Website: crate-barrel
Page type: payment
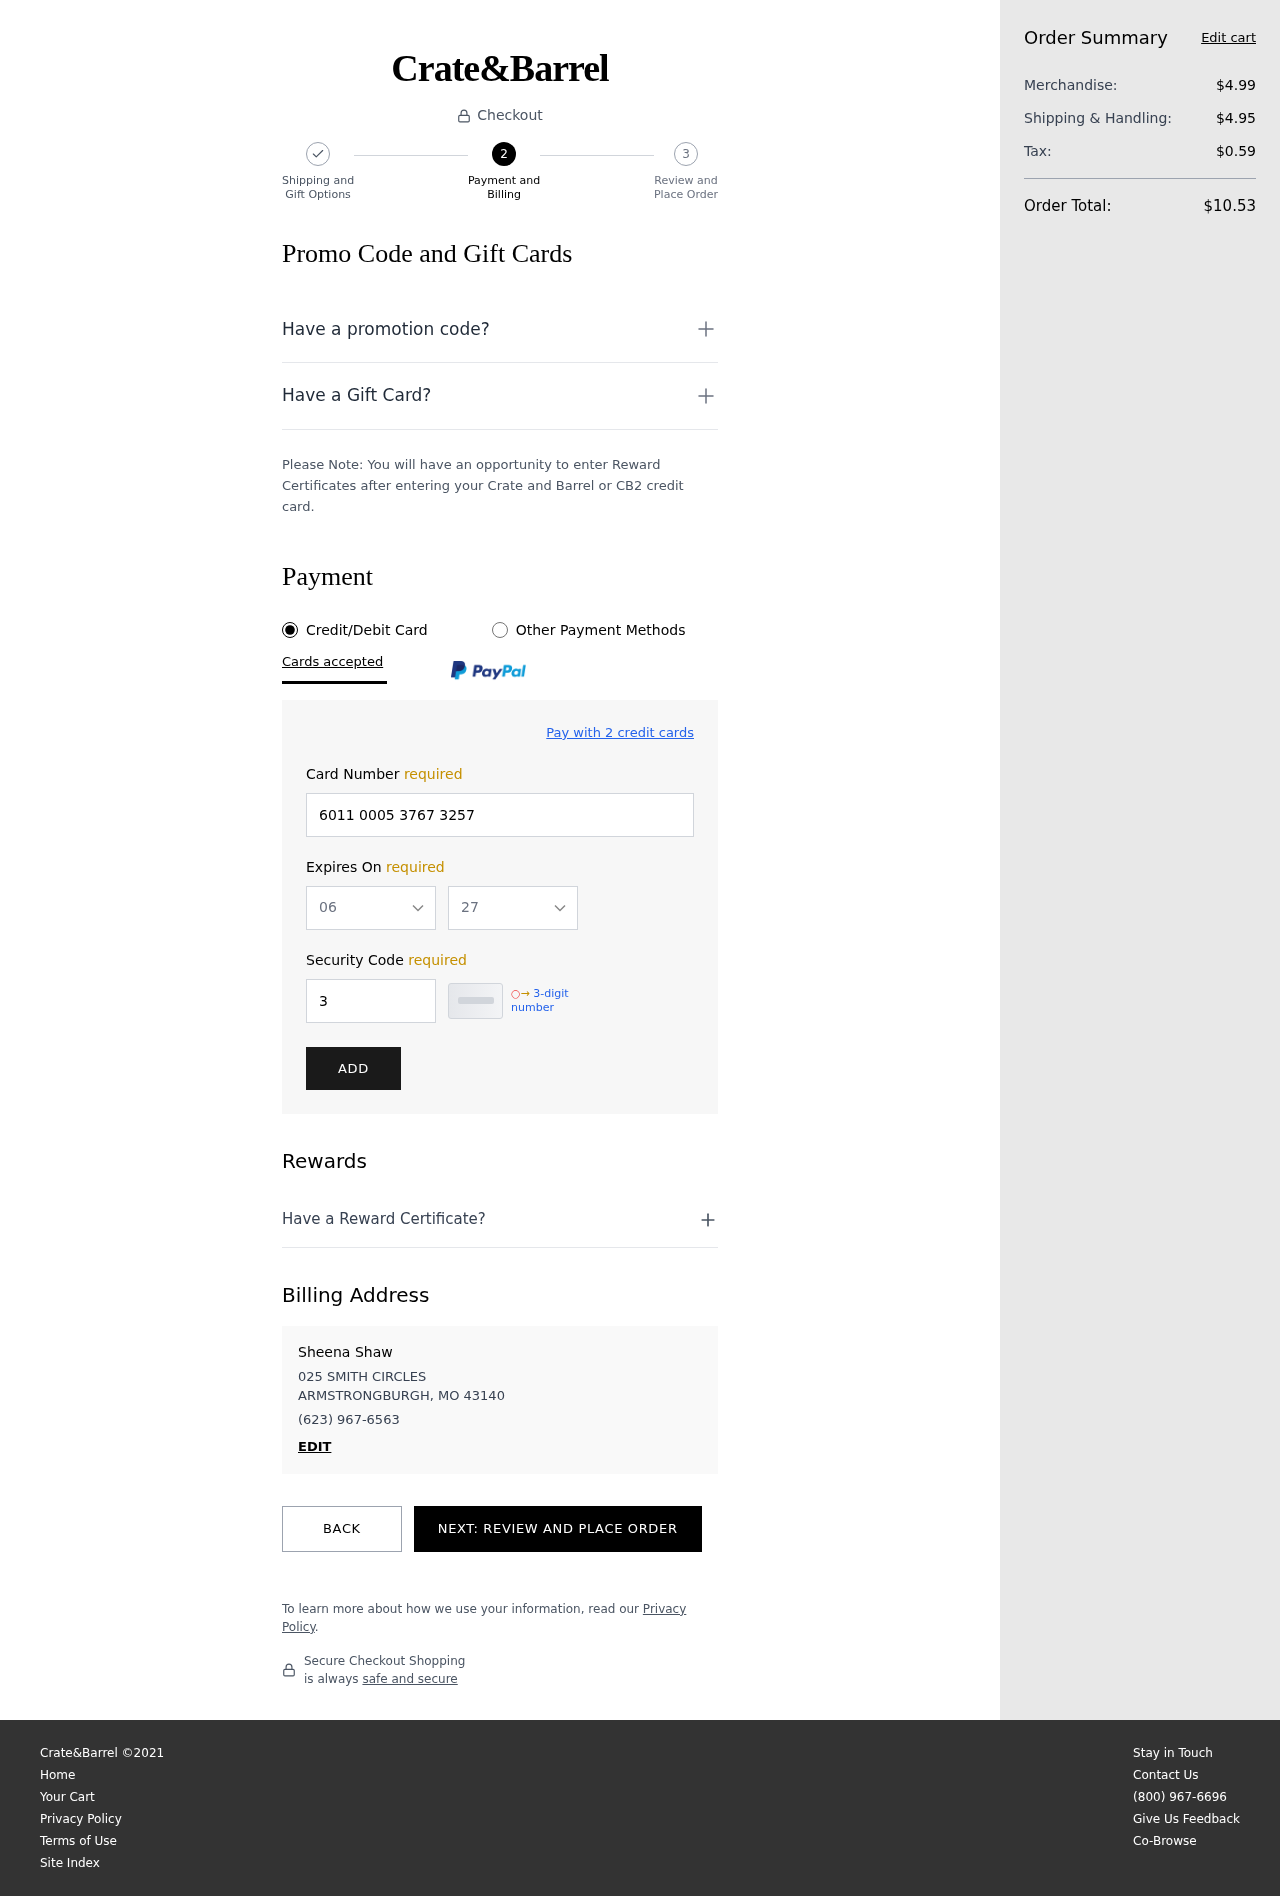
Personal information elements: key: PII_CARD_EXPIRY_MONTH
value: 06
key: PII_CARD_EXPIRY_YEAR
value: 27
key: PII_CITY_STATE_ZIP
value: ARMSTRONGBURGH, MO 43140
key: PII_FULLNAME
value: Sheena Shaw
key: PII_PHONE
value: (623) 967-6563
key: PII_STREET
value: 025 SMITH CIRCLES
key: PII_CARD_NUMBER
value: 6011 0005 3767 3257
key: PII_CARD_CVV
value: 303
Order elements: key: ORDER_SUBTOTAL
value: $4.99
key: ORDER_SHIPPING_COST
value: $4.95
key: ORDER_TAX
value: $0.59
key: ORDER_TOTAL
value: $10.53